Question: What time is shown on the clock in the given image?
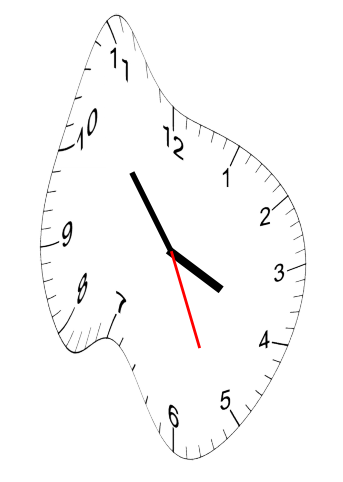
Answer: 03:53:26